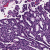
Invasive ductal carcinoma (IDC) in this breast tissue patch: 1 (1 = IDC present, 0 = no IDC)